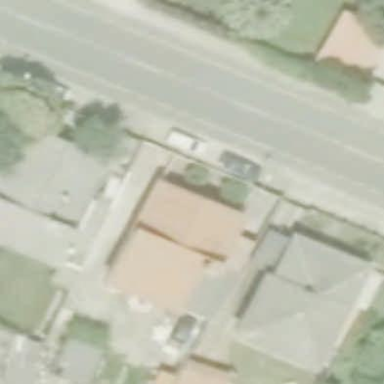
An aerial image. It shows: Simple and straightforward house.